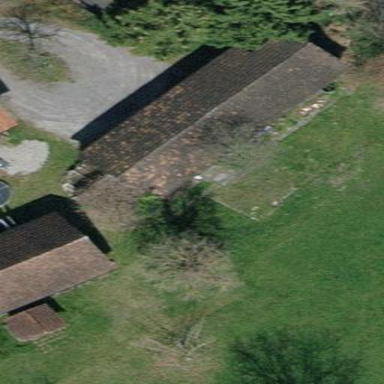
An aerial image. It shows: Garage building.